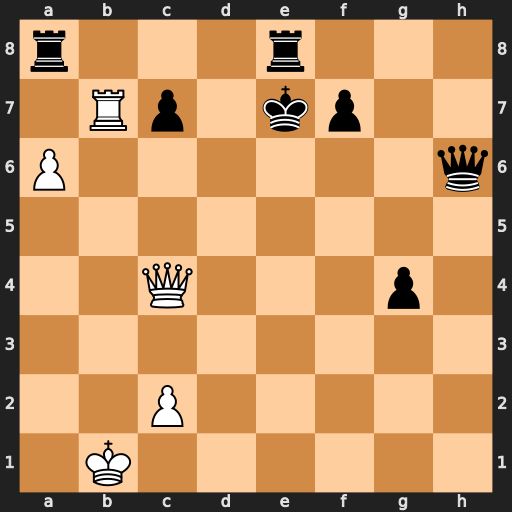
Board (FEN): r3r3/1Rp1kp2/P6q/8/2Q3p1/8/2P5/1K6
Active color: w
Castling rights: -
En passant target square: -
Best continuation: Qxc7+ Kf6 Qxf7+ Kg5 Qd5+